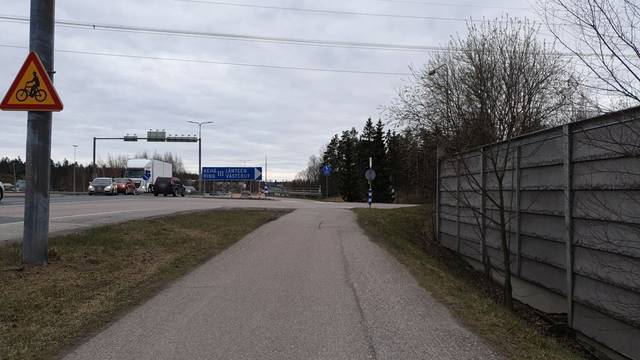
Region: Finland
Coordinates: 60.278, 25.079